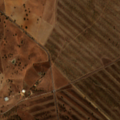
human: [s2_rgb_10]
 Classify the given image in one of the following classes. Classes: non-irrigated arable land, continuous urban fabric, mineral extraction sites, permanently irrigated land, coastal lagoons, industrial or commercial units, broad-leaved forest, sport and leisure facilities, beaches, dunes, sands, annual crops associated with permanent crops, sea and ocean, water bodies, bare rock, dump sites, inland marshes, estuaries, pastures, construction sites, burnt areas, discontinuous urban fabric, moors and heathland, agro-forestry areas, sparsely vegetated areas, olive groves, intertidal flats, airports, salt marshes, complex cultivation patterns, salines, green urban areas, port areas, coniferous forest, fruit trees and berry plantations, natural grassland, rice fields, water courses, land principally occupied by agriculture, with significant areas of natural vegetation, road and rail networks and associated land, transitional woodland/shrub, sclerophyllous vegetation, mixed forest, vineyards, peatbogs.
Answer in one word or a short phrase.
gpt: non-irrigated arable land, transitional woodland/shrub